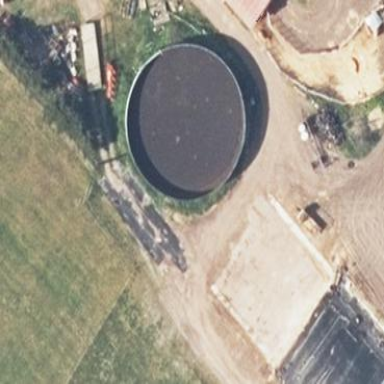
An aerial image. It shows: Storage tank that is man-made.